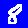
Digit: 8